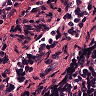
Metastatic tissue present: no